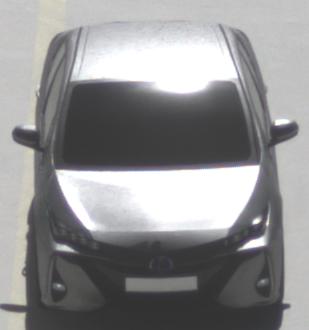
Make: Toyota
Model: Prius 1.8 Plug-In Hybrid
Detailed model: Prius (XW5) Plug-In
Model produced from: 2019/07
Model produced until: 2020/07
Doors: 5
Color: gray
Road condition: dry road
Daytime: morning or afternoon
Contrast: high contrast